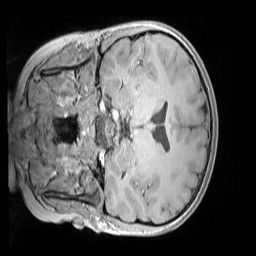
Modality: MP2RAGE
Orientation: coronal
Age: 9
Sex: male
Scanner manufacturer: siemens
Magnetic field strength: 3 T
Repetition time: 4 s
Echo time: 0.00303 s